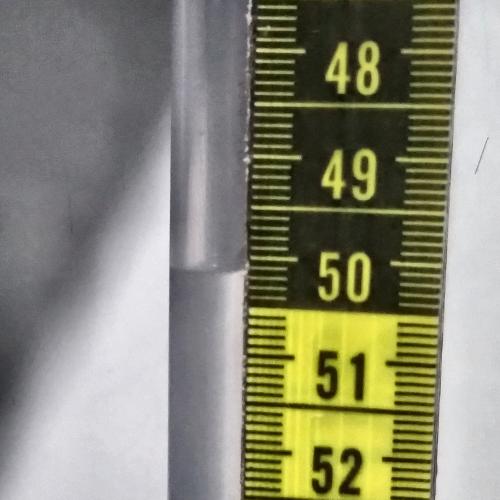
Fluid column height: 50.1 cm